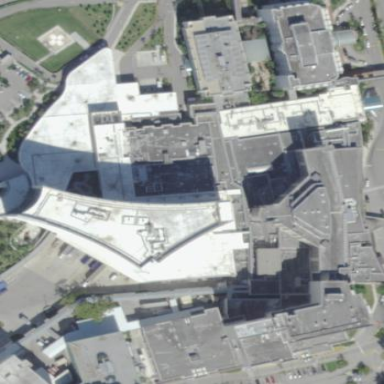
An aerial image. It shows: Hospital building.